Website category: jobs
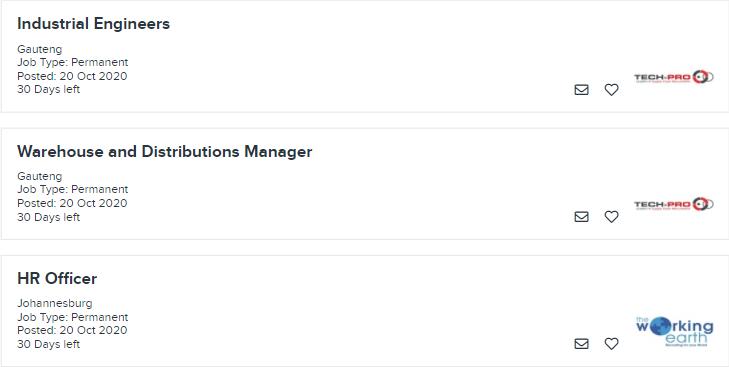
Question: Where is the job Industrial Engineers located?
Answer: Gauteng

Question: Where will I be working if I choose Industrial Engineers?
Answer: Gauteng

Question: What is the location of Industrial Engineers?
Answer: Gauteng

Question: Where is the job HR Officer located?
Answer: Johannesburg

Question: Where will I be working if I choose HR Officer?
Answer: Johannesburg

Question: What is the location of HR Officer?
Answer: Johannesburg

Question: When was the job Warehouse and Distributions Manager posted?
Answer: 20 Oct 2020

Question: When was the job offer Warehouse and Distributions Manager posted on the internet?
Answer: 20 Oct 2020

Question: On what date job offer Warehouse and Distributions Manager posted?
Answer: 20 Oct 2020

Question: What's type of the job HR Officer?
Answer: Job Type: Permanent

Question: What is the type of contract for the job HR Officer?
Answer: Job Type: Permanent

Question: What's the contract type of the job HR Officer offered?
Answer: Job Type: Permanent

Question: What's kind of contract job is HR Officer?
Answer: Job Type: Permanent

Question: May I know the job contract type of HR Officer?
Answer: Job Type: Permanent

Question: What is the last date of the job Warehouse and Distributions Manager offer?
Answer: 30 Days left

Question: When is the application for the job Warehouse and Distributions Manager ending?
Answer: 30 Days left

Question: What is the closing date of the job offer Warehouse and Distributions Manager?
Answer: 30 Days left

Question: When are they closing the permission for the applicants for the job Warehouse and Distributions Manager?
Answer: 30 Days left

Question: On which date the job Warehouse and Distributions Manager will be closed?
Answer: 30 Days left

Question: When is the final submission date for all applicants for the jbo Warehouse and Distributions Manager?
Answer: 30 Days left

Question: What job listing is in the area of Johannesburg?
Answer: HR Officer

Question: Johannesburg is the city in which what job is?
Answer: HR Officer

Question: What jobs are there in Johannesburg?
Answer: HR Officer

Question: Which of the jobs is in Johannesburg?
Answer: HR Officer

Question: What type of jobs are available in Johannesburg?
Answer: HR Officer

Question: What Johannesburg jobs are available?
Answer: HR Officer